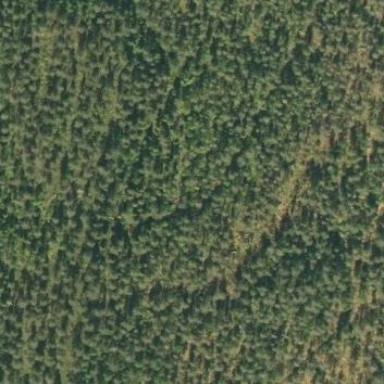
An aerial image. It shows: Woodland with needle-leaved trees.